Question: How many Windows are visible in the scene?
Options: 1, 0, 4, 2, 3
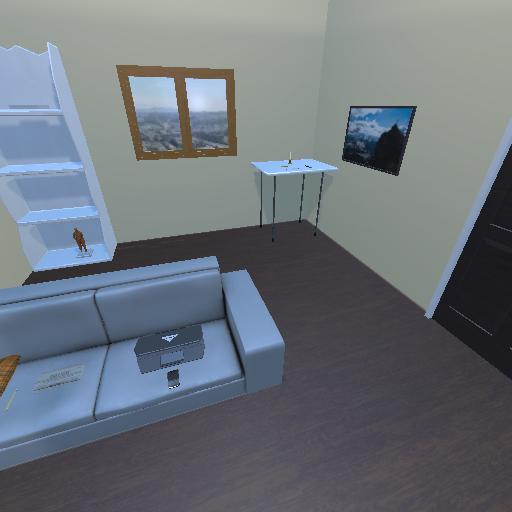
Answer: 1